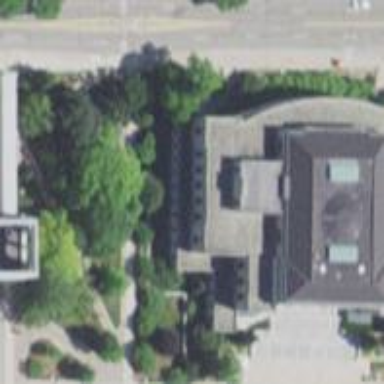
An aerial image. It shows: Part of university building.